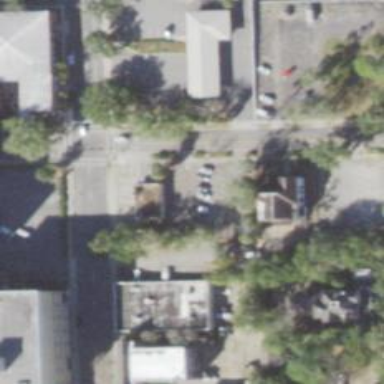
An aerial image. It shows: Unmarked crossing on footway.